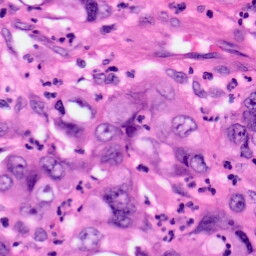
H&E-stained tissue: Pancreatic